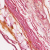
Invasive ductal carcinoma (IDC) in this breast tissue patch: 0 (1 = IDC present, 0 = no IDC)